Question: I am experiencing an error in a subroutine attempting to set the plotarea.width property of a chart.

The other dimensions also cause this error if I comment out the preceding line(s).
There is no ActiveChart, no selection, etc. The specific error message is this: "-<PHONE> (80004005) Method 'Width' of object 'PlotArea' failed"
This is stumping me for several reasons:
- -
Any thoughts? Here's as much code as I can share, the ChartSizeMedium subroutine in its entirety, and a dummy snippet to show you how I am establishing the chart and passing it to that sub which sets the size & some other properties prior to passing to another function which adds the series data to the chart.
'''
Option Explicit
Private Sub EstablishChartObject()
Dim cObj as ChartObject
Set cObj = ActiveSheet.ChartObjects.Add(Left:=30, Top:30, Width:=740, Height:=300)
ChartSizeMedium cObj.Chart, "Integer", "Example Chart Title"
End Sub
Private Sub ChartSizeMedium(cht As Chart, NumType As String, Optional chtTitle As String)
'Subroutine to make a consistent size chart
Dim s As Long
With cht
'Add a chart title if one exists.
If Len(chtTitle) > 0 Then
.HasTitle = True
.chartTitle.Characters.Text = chtTitle
End If
'Create the default chart Legend
.HasLegend = True
With .Legend
.Position = xlTop
.Font.Size = 11
.Font.Bold = True
End With
'Format the axes
.Axes(xlValue).MajorGridlines.Format.Line.Visible = msoFalse
.Axes(xlValue).MinorGridlines.Format.Line.Visible = msoFalse
'Format the size of the chart
With .Parent
.Width = 740
.Height = 396
End With
With .PlotArea
.Width = 640 '<---- THIS LINE TRIGGERS THE ERROR
.Height = 280
.Left = 30
.Top = 30
End With
End With
'Some charts start with more than one series container, so make sure they're gone:
With cht
Do Until .SeriesCollection.Count = 0
s = .SeriesCollection.Count
.SeriesCollection(s).Delete
Loop
End With
End Sub
'''
I remove all non-problematic code and use only the PlotArea with block, in the same routine, I have also tried setting the chart type (several values) and as shown in this example, manually adding one series of data prior to attempting to set the PlotArea dimensions, but the error persists:
'''
Option Explicit
Private Sub EstablishChartObject2()
Dim cObj As ChartObject
Dim sh As Worksheet
Set sh = ActiveSheet
Dim srs As Series
Set cObj = sh.ChartObjects.Add(Left:=30, Top:=30, Width:=740, Height:=300)
Set srs = cObj.Chart.SeriesCollection.NewSeries
srs.Values = "={1,3,5,7,4}"
cObj.Chart.ChartType = 57
With cObj.Chart.PlotArea
.Width = 100 '<---- THIS LINE TRIGGERS THE ERROR
.Height = 280
.Left = 30
.Top = 30
End With
End Sub
'''
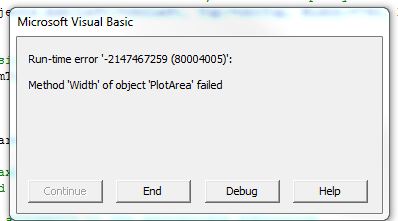
Answer: Two solutions that seem to be working, neither is really as "elegant" as I'd prefer (I was hoping there would be a way to do this with the chart or any part of it).
This seems to be the most reliable/efficient solution.
'''
With .PlotArea
Application.ScreenUpdating = False
.Select
With Selection
.Width = paWidth
.Height = paHeight
.Left = paLeft
.Top = paTop
ActiveSheet.Range("A1").Activate
End With
Application.ScreenUpdating = True
End With
'''
(this followed from Doug's link). This doesn't seem to be a very reliable or efficient method, and although it seems to work, I that within that loop it is failing once on each of the properties before it successfully sets them on a subsequent pass.
'''
With .PlotArea
For pLoop = 1 To 5
On Error Resume Next
.Width = paWidth
.Height = paHeight
.Left = paLeft
.Top = paTop
On Error GoTo 0
Next
End With
'''